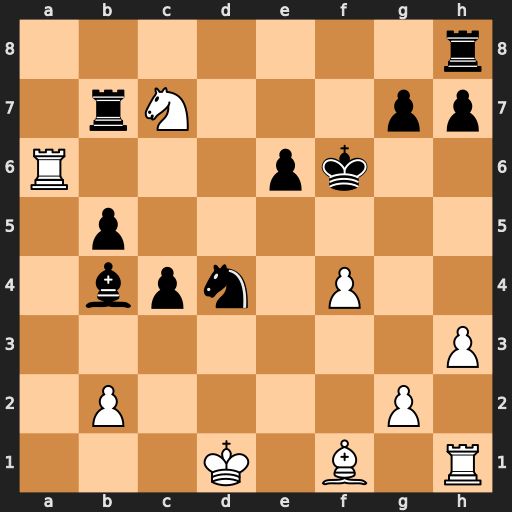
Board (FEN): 7r/1rN3pp/R3pk2/1p6/1bpn1P2/7P/1P4P1/3K1B1R
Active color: w
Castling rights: -
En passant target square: -
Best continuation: Nd5+ Kf7 Nxb4